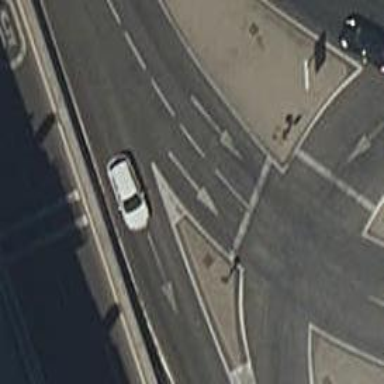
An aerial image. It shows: Road with traffic signals.